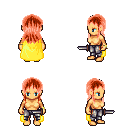
a pixel art fantasy rpg character, female body template, human, tanned skin, yellow cape, metal pants, red unkempt hairstyle, bracelets, dagger, four views (front, back, left, right), 2x2 character sprite sheet, small pixel art, hard edges, no anti-aliasing